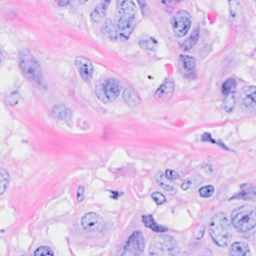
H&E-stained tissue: Breast